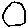
Label: circle